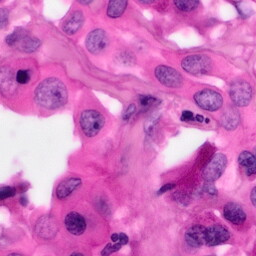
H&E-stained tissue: Pancreatic